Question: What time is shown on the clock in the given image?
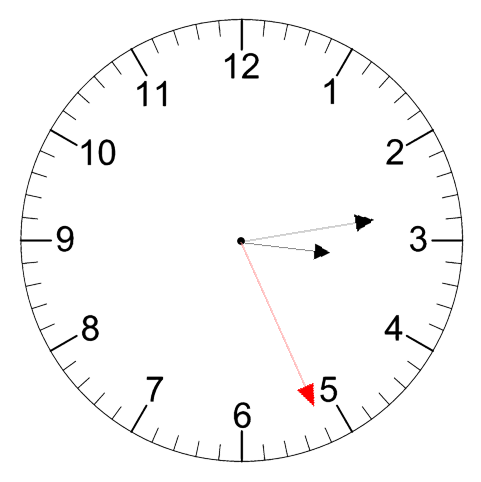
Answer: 03:13:26